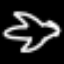
Label: airplane